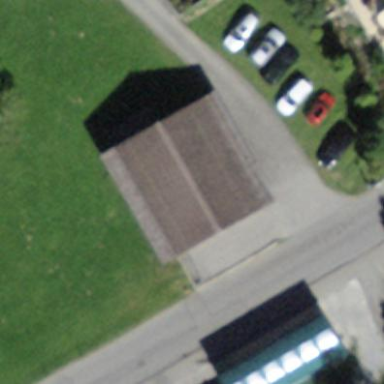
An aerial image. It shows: Garage.